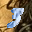
Label: 3